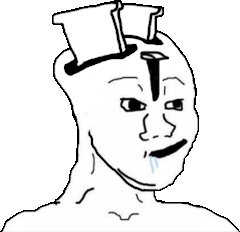
Label: 5_Brainlet